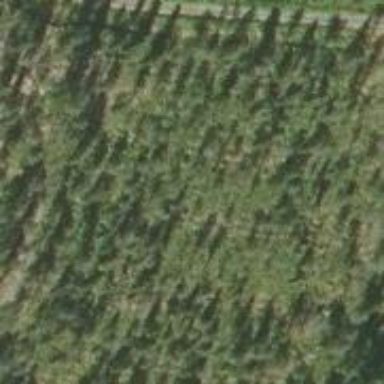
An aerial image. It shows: Woodland consisting mainly of needle-leaved trees.